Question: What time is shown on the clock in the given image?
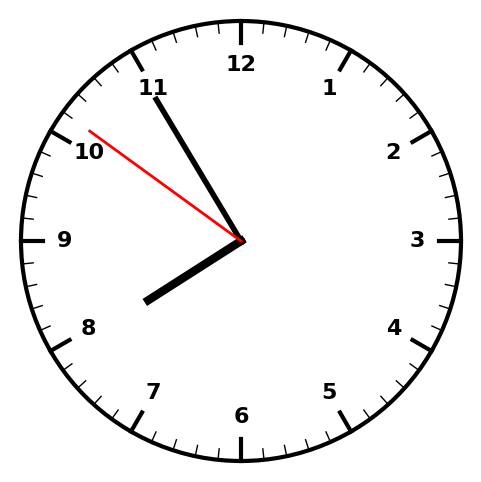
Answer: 07:54:51